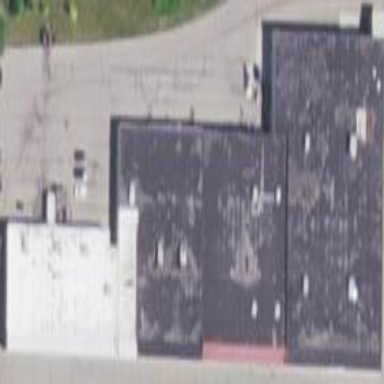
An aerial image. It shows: Commercial building.